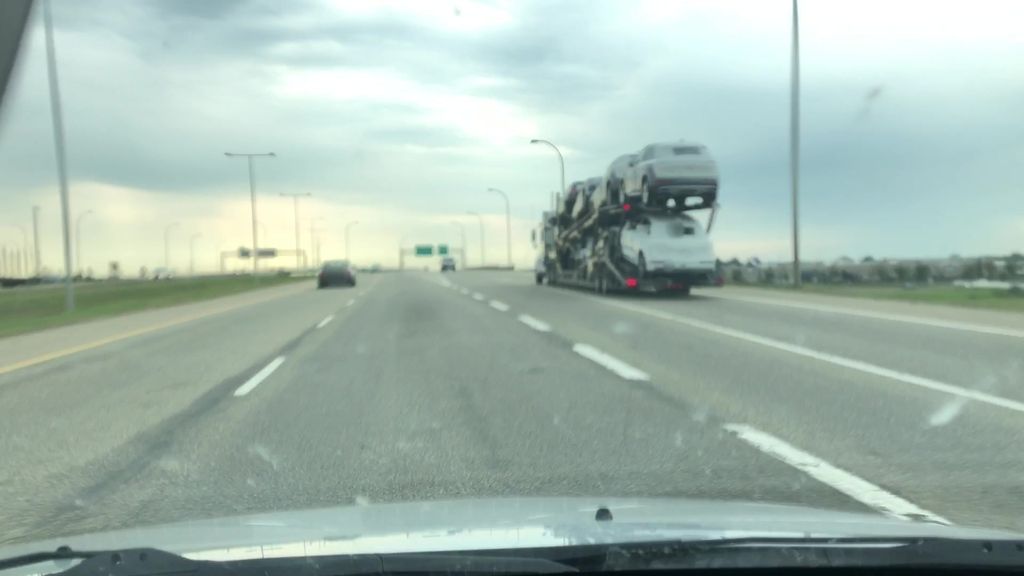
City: edmonton